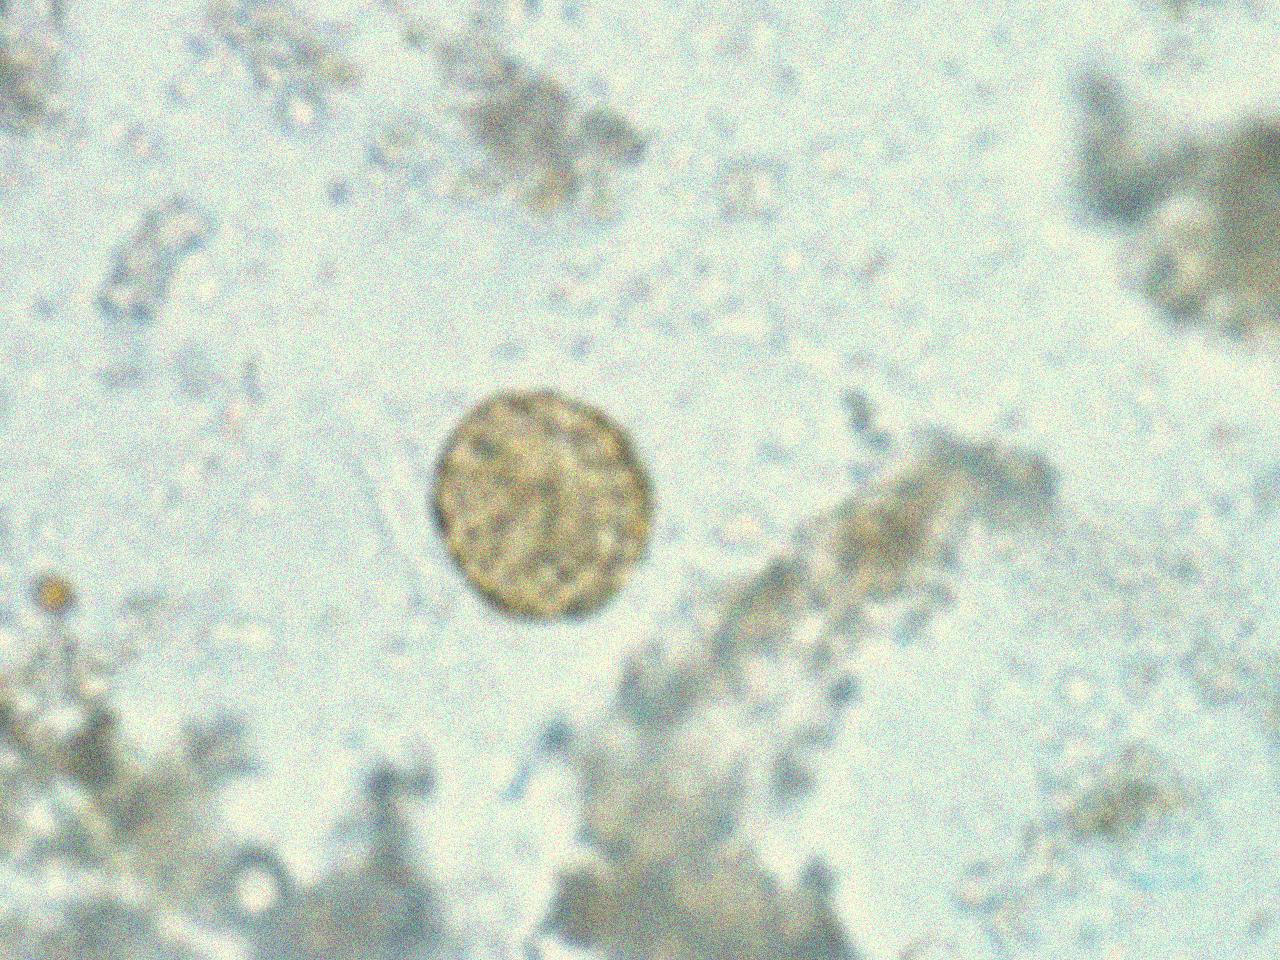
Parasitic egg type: Ascaris lumbricoides